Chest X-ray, PA view. Patient: 50 years old, sex M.
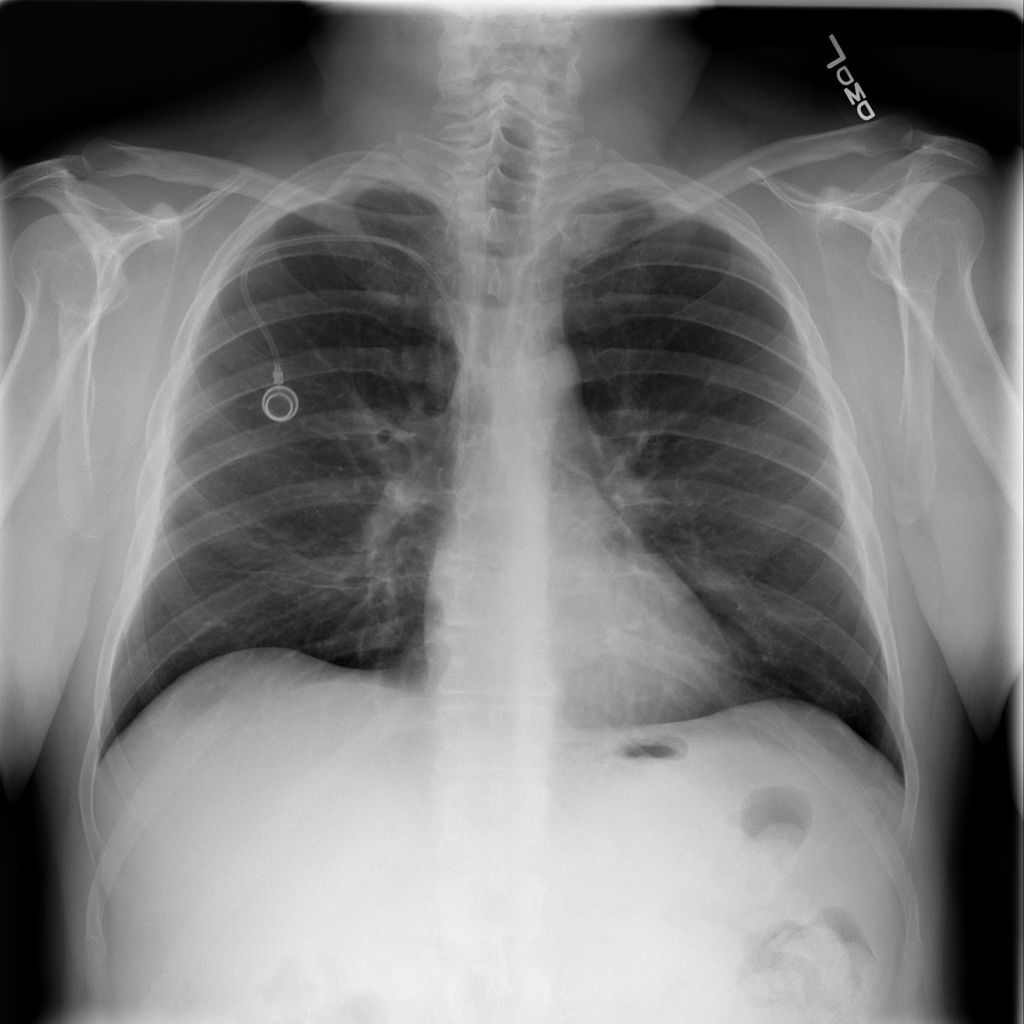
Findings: Atelectasis